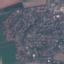
Land use / land cover class: Residential